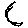
Label: moon